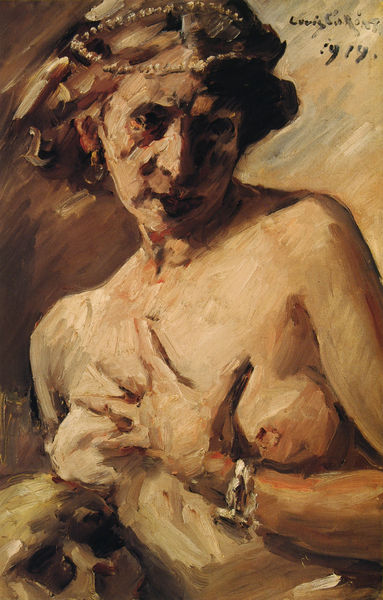
Titel: Magdalena mit Perlenkette im Haar
Künstler: Lovis Corinth
Standort: London
Institution: Tate Gallery
Schlagwörter: akt, blau, dunkel, gemälde, hand, haut, körper, nackt, schatten, wunde, gelb, impressionismus, braun, brust, busen, daumen, finger, frau, frisur, geste, grau, haar, hell, licht, mund, nase, ohr, ohrring, schmuck, schwarz, weiss, blick, dame, rot, beige, expressionismus, hochformat, malerei, alt, arm, augen, gesicht, haarschmuck, inkarnat, schädel, silber, tod, tot, bildnis, hals, hände, portrait, porträt, signatur, öl, pastos, haare, ohrringe, diadem, haarreif, krone, locken, ohren, perlen, rosa, schulter, schultern, traurig, brüste, schrift, düster, abstrakt, kette, modern, farbe, haarband, ölgemälde, wild, crown, hands, red, white, women, black, dark, duktus, face, female, france, hair, lady, old, painting, woman, yellow, zopf, detail, büste, uhr, pink, brown, brustwarzen, erotik, scham, oberkörper, perlenkette, ring, vanitas, nacktheit, blut, corinth, lovis, lovis corinth, parallel, strich, hässlich, gespreizt, allegorie, kranz, pinsel, pinselstrich, armband, armreif, totenkopf, halbfigurig, eitelkeit, krankheit, naked, nude, skin, ear, head, orange, germany, nackte frau, death, eyes, light, sünde, totenschädel, kopfschmuck, shadow, band, dog, neckt, breast, fies, bracelet, wreath, art, colors, watch, pinselführung, england, urh, breasts, chest, pearls, shoulders, nippel, shadows, tan, armbanduhr, ffrisur, scared, möpse, nipples, skull, text, armkette, jewelry, totnkopf, entblösste brust, emotion, nake, torso, louis, throat, painterly, boobs, jewellery, 1919, hiding, boob, panting, schamgefühl, clutch, hand on breast, hollos, older woman, wrist watch, 1414, painting]